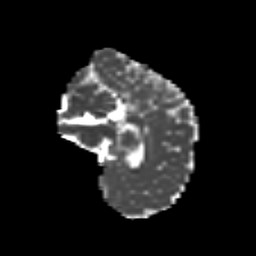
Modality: MD
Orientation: sagittal
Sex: female
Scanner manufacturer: siemens
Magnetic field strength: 3 T
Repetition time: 5 s
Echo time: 0.071 s